Interaction volume radius: 10 \u00c5
Interaction volume height: 30 \u00c5
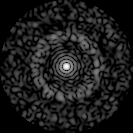
Disorder parameter: 0.8364